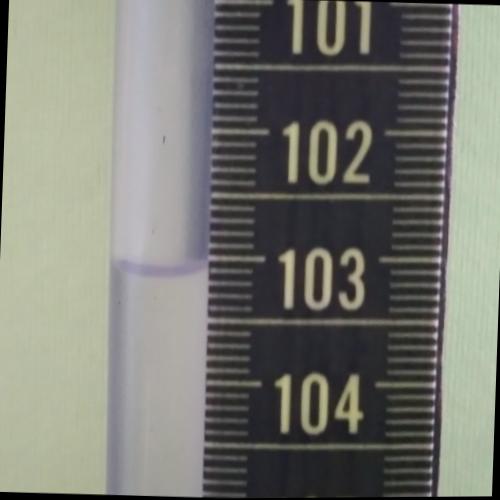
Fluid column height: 103.1 cm